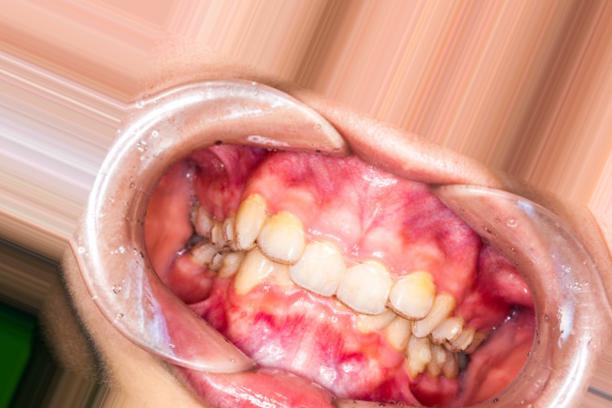
Condition: Caries